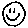
Label: smiley face